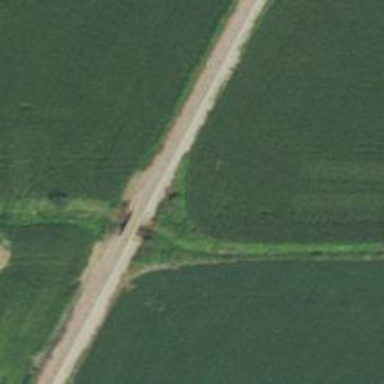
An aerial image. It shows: Railway bridge.